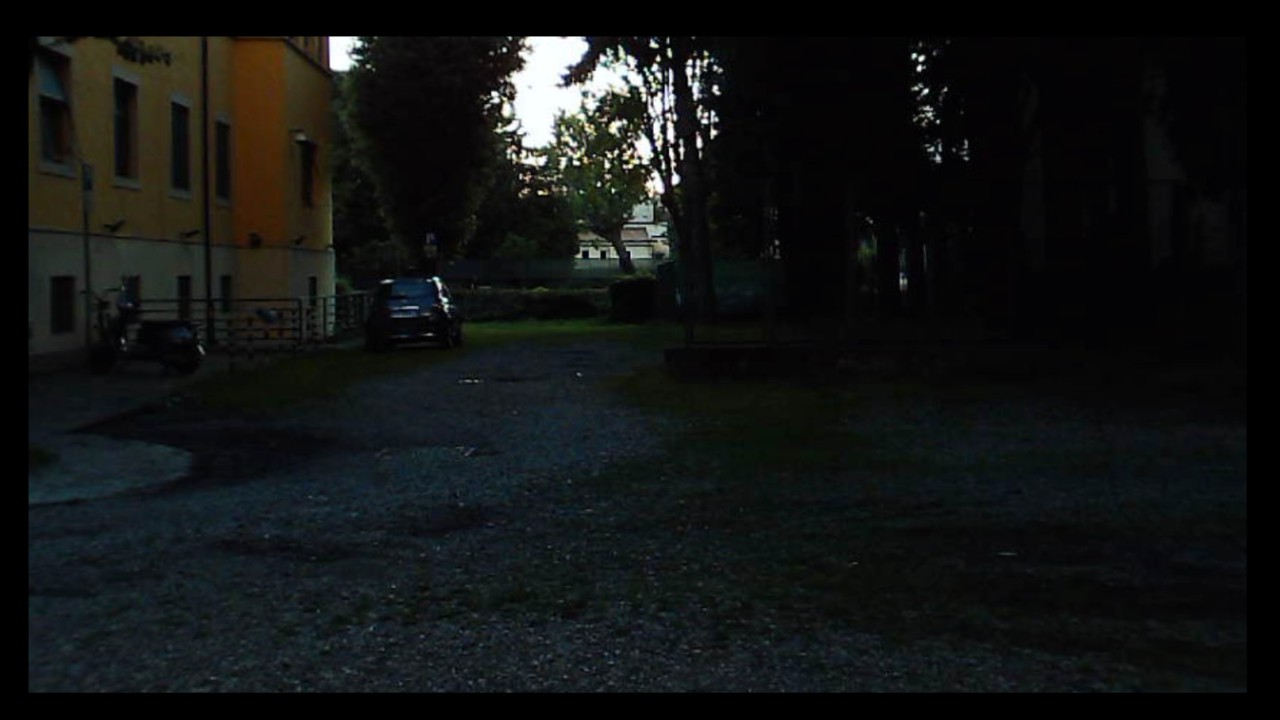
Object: DJI Mini 3